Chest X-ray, PA view. Patient: 57 years old, sex F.
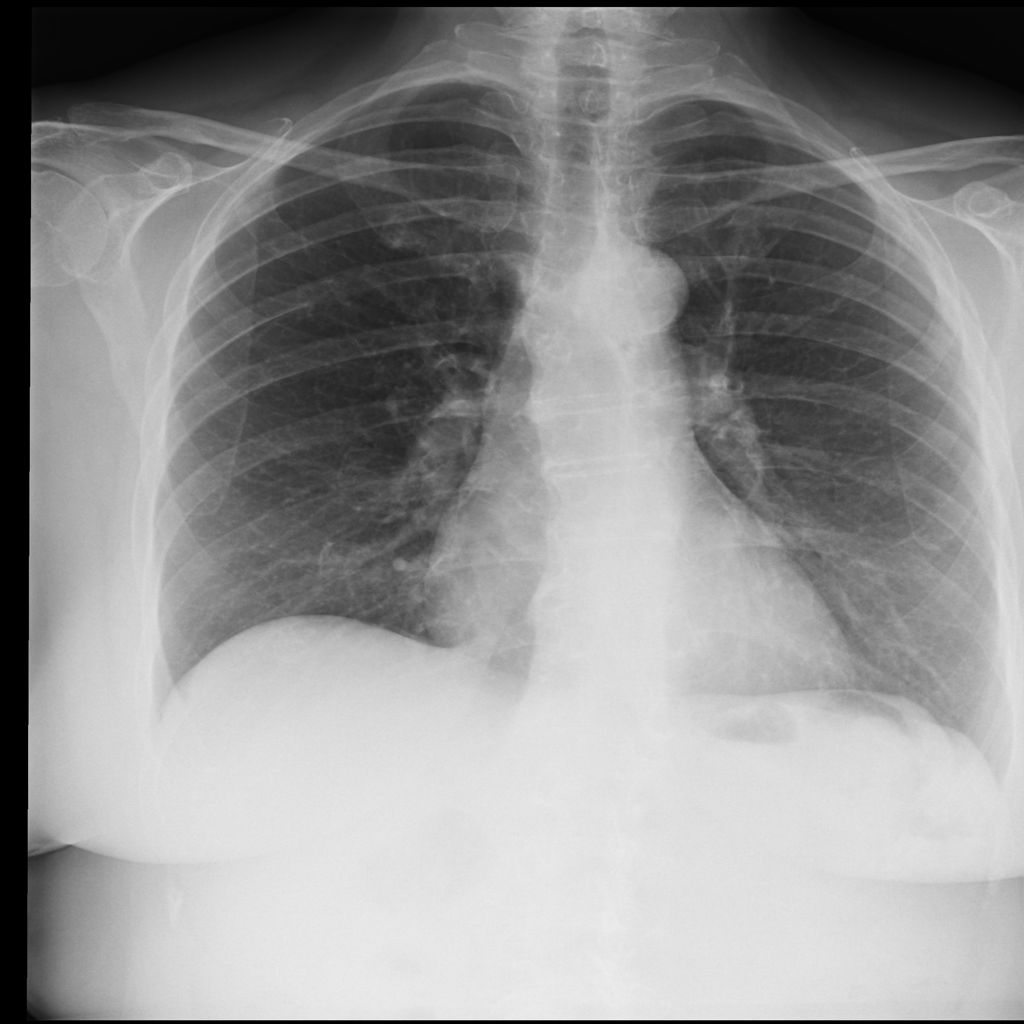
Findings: No Finding